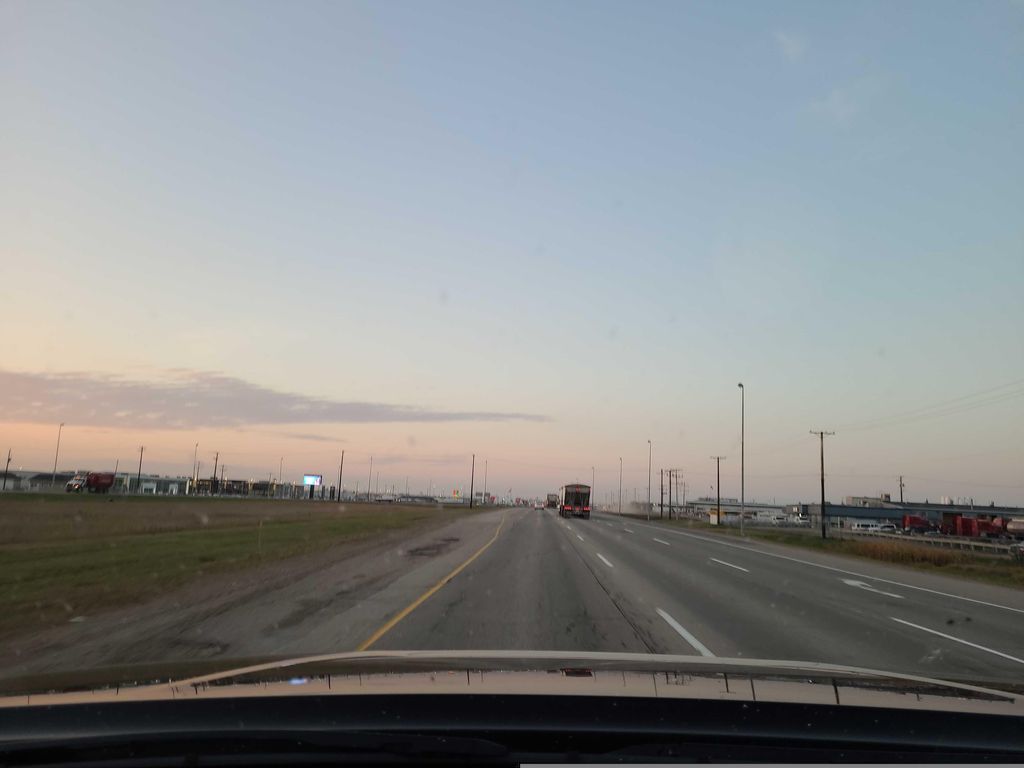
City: saskatoon